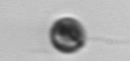
Label: flagellate